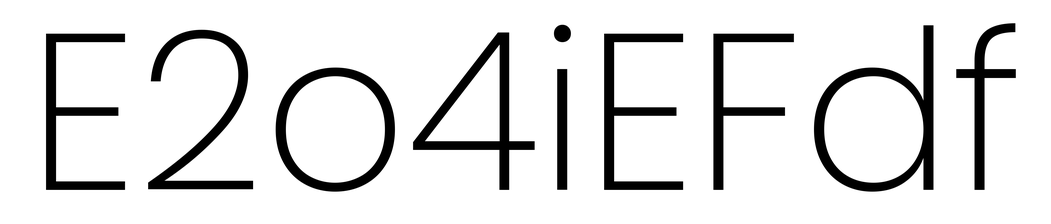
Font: Poppins-ExtraLight